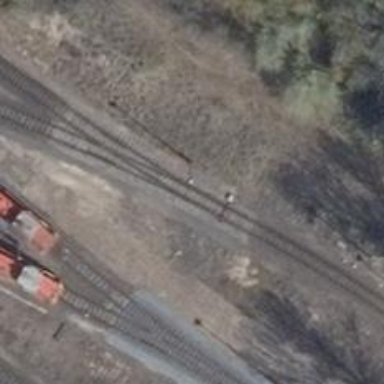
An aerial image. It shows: Rail spur service.